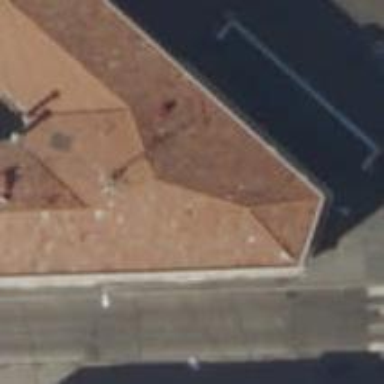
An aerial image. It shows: Restaurant.